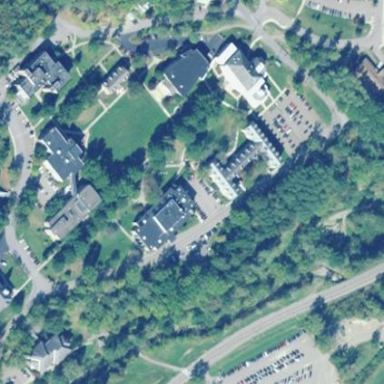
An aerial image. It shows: University.